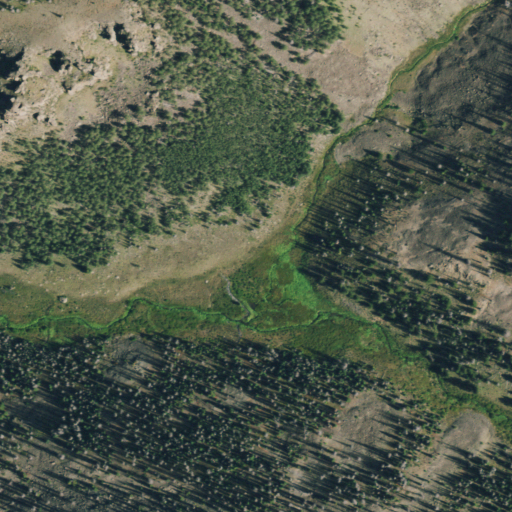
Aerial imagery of valley in Colorado named Cañon Fernandez containing grassland, evergreen forest, woody wetlands, herbaceous wetlands, shrub, and barren land